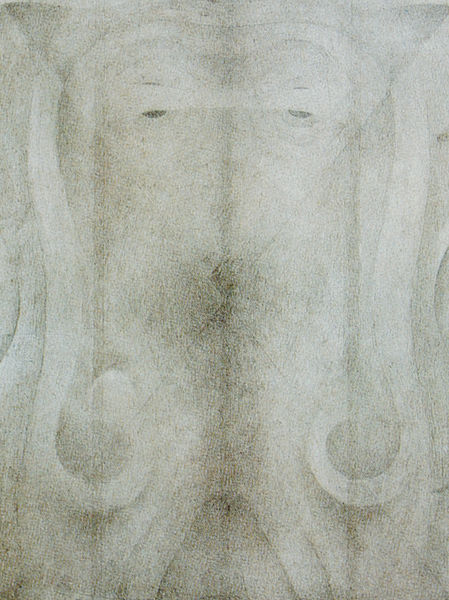
Titel: Wollust
Künstler: Romolo Romani
Standort: Brescia
Institution: Musei Civici d'Arte e Storia
Schlagwörter: dunkel, kopf, körper, mann, schatten, weiß, dreieck, grün, braun, frau, grau, haar, hell, mitte, mund, nase, schwarz, zeichnung, hund, bart, augen, blass, gesicht, auge, haare, augenbrauen, locke, locken, ohren, rund, abstrakt, graphik, schattierung, monochrom, linien, symmetrie, augenbraue, bruan, kreuz, linie, kohle, schwarzweiss, kreise, graugrün, schnauze, christus, jesus, brauntöne, struktur, antlitz, diagonale, diagonalen, lock, zentrum, dreiecke, symetrisch, knick, zentrierung, kringel, senkrechte, faltung, grabtuch, geteilt, schmutzig, vera ikon, vierteilig, schnittpunkt, schwingend, braunen, x, sturkutur, zentrum geteilt